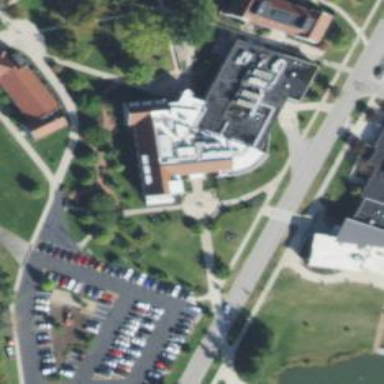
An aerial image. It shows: University building.